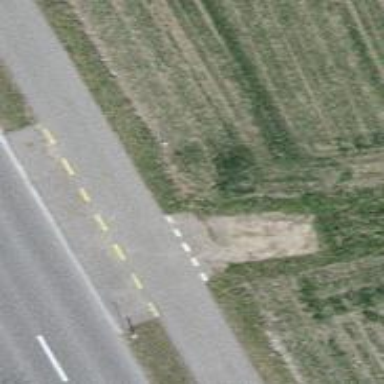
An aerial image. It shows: Well-maintained track road of grade 1.